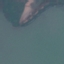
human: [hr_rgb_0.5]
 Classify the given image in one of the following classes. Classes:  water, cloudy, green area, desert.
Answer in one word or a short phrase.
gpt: water